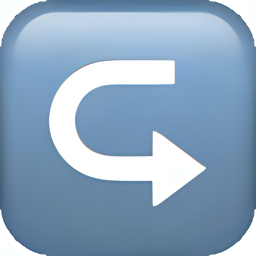
Name: rightwards arrow with hook
Emoji: ↪
Group: Symbols
Sub-group: arrow